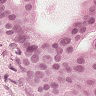
Metastatic tissue present: yes